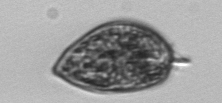
Label: Prorocentrum_micans